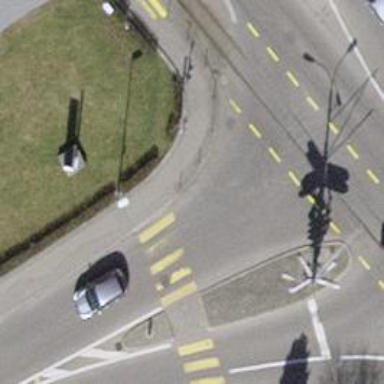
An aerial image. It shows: Kerb serving as barrier.